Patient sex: F
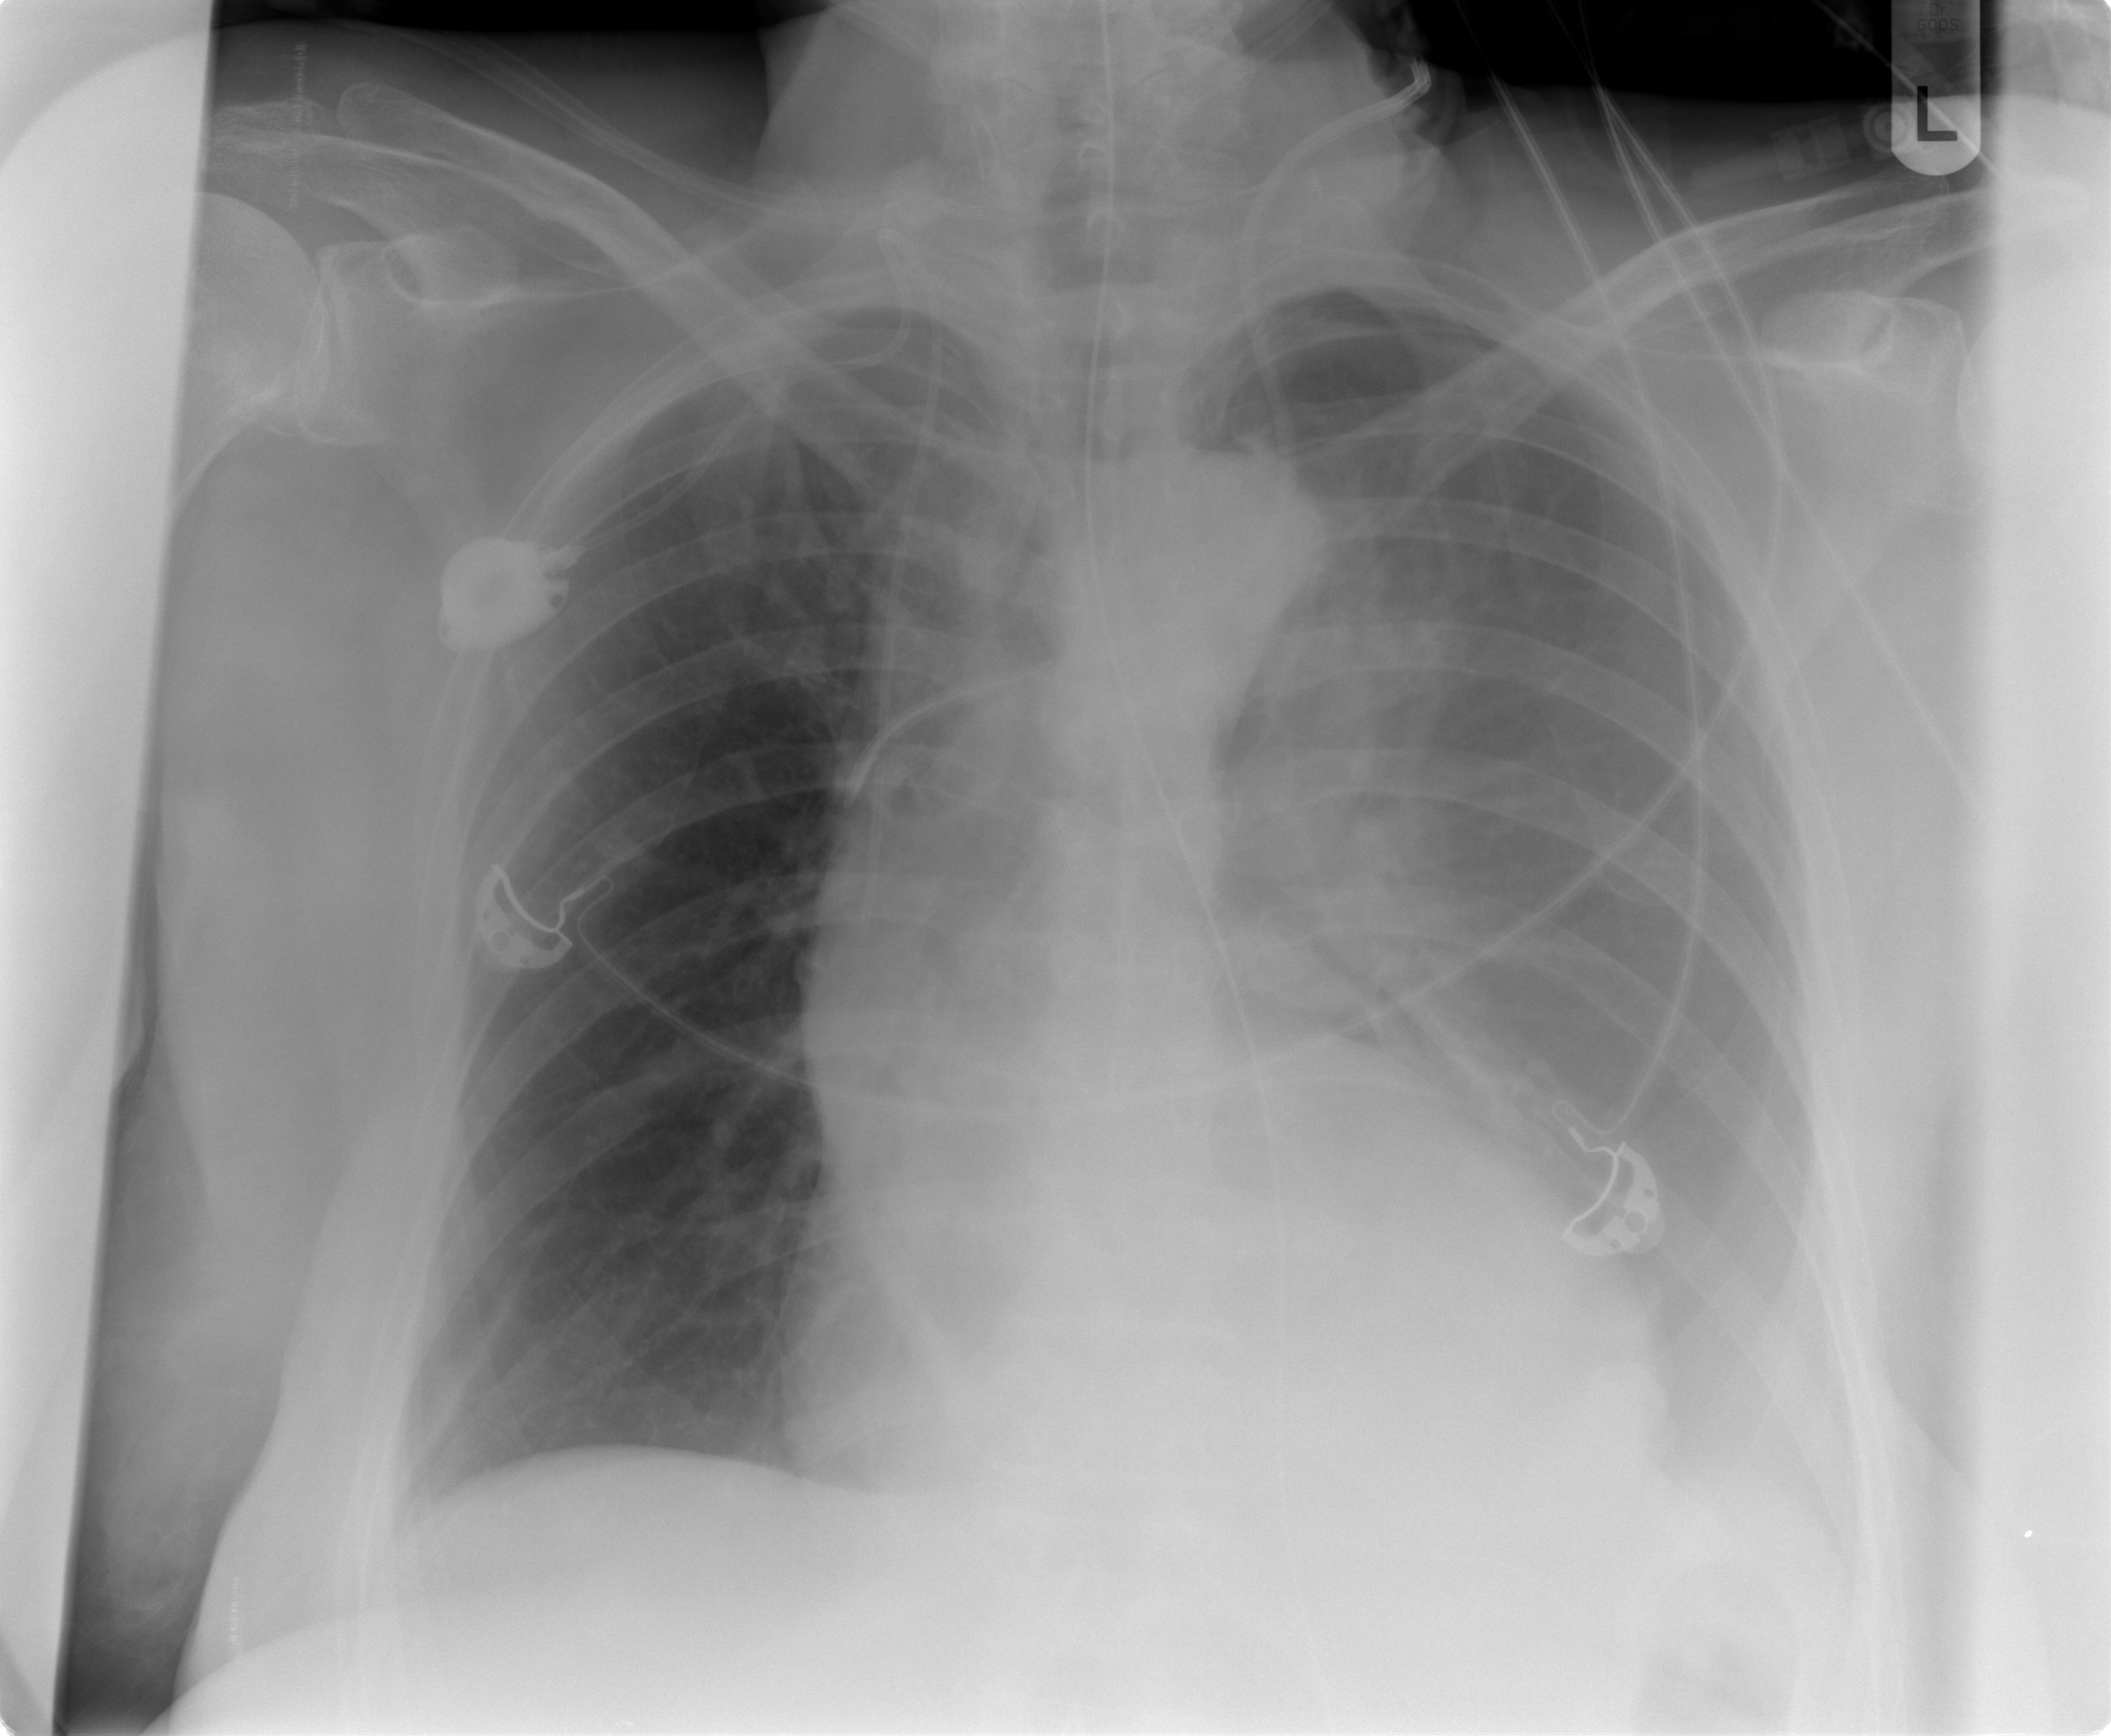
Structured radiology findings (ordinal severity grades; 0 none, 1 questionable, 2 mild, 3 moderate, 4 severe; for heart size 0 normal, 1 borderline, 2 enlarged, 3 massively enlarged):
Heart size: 0
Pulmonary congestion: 0
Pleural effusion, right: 0
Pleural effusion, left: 2
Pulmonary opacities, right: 0
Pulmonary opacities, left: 0
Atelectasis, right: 0
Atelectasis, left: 2